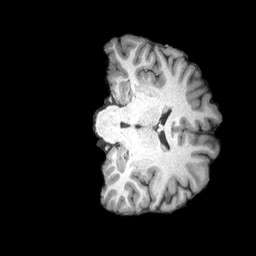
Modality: T1w
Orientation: coronal
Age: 45
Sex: male